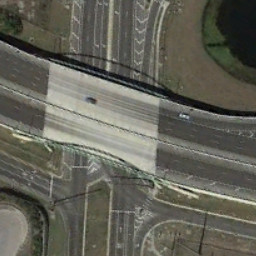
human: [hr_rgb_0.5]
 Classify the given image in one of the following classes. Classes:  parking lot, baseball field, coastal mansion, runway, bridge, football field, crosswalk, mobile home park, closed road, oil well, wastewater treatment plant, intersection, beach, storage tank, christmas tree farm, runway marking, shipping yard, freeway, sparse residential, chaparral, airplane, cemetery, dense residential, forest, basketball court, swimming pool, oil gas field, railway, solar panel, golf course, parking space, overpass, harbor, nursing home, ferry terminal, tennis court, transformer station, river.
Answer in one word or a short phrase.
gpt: overpass